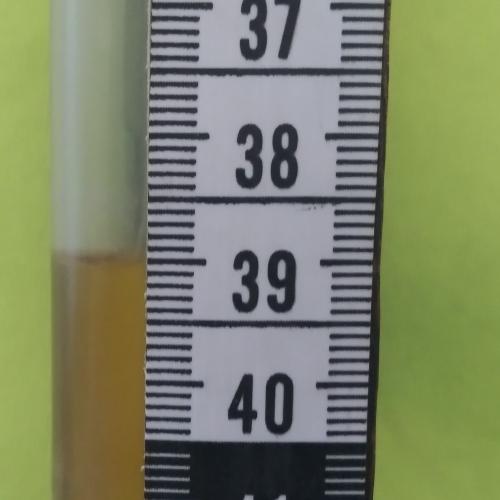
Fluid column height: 39.0 cm